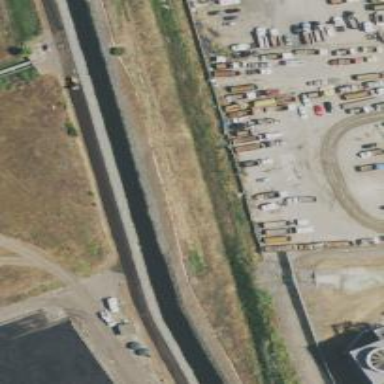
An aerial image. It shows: Canal.